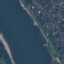
Land use / land cover class: River